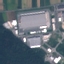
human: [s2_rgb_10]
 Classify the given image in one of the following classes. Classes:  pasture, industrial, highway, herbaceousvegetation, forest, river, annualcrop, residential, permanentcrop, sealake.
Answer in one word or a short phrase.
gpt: Industrial